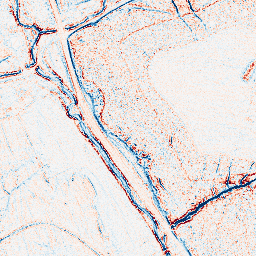
Category: edge_preserving
Decomposition family: anisotropic_diffusion
Decomposition parameters: iterations: 5
kappa: 100
gamma: 0.1
Upsampling method: bspline
Upsampling parameters: scale: 4
Upsampling scale: 4